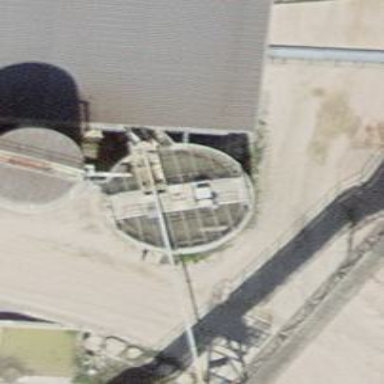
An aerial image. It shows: Silo.